Question: I included on my site and used the following snippets while the files are hosted as mentioned <URL>:
'''
<!-- jQuery FIRST i.e. before qTip (and all other scripts too usually) -->
<script type="text/javascript" src="/scripts/jquery.min.js"></script>
<!-- Include either the minifed or production version, NOT both!! -->
<script type="text/javascript" src="/scripts/jquery.qtip.js"></script>
'''
Though hosted on the same server as the website the script loads the following additional file from the of :
<URL>
This slows down my side extremely:

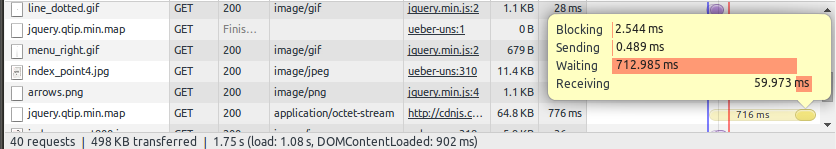
Answer: The *.map file is a source map. It contains informations like function positions of the non-minified source code of Qtip2. Notice that I used the minified version of it on my webpage.
Source maps help to develop with a postprocessed (e.g. minified) source code without losing the ability to look into the code, for example when errors occur.
The chrome debugger as you can see on the image in my question above downloads it by default. After disabling that function in the debugger settings the file won't be downloaded any longer.
Take a look at this <URL> from Google.
Firefox offers the same feature as you can see <URL>.